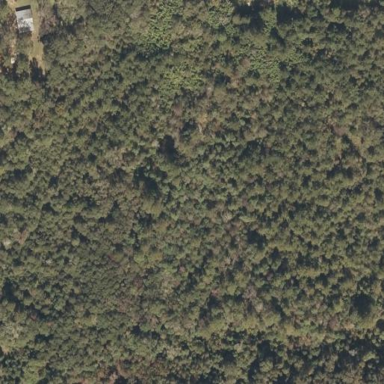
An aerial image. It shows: Mixed leaf woodland.